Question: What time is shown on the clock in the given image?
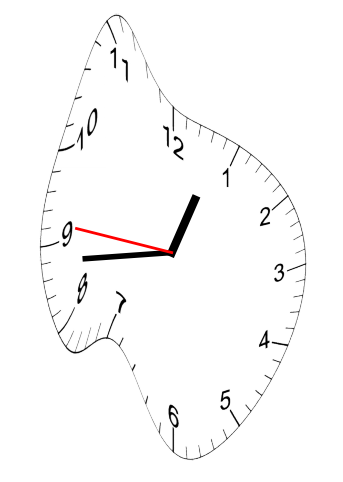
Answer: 12:43:46